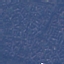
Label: Residential